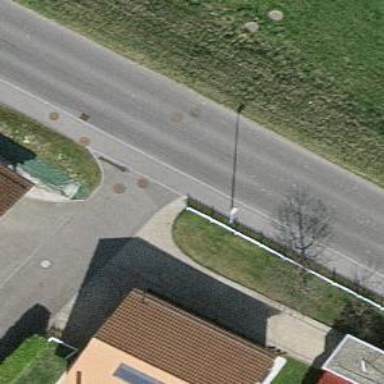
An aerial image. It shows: Asphalt road classified as tertiary.